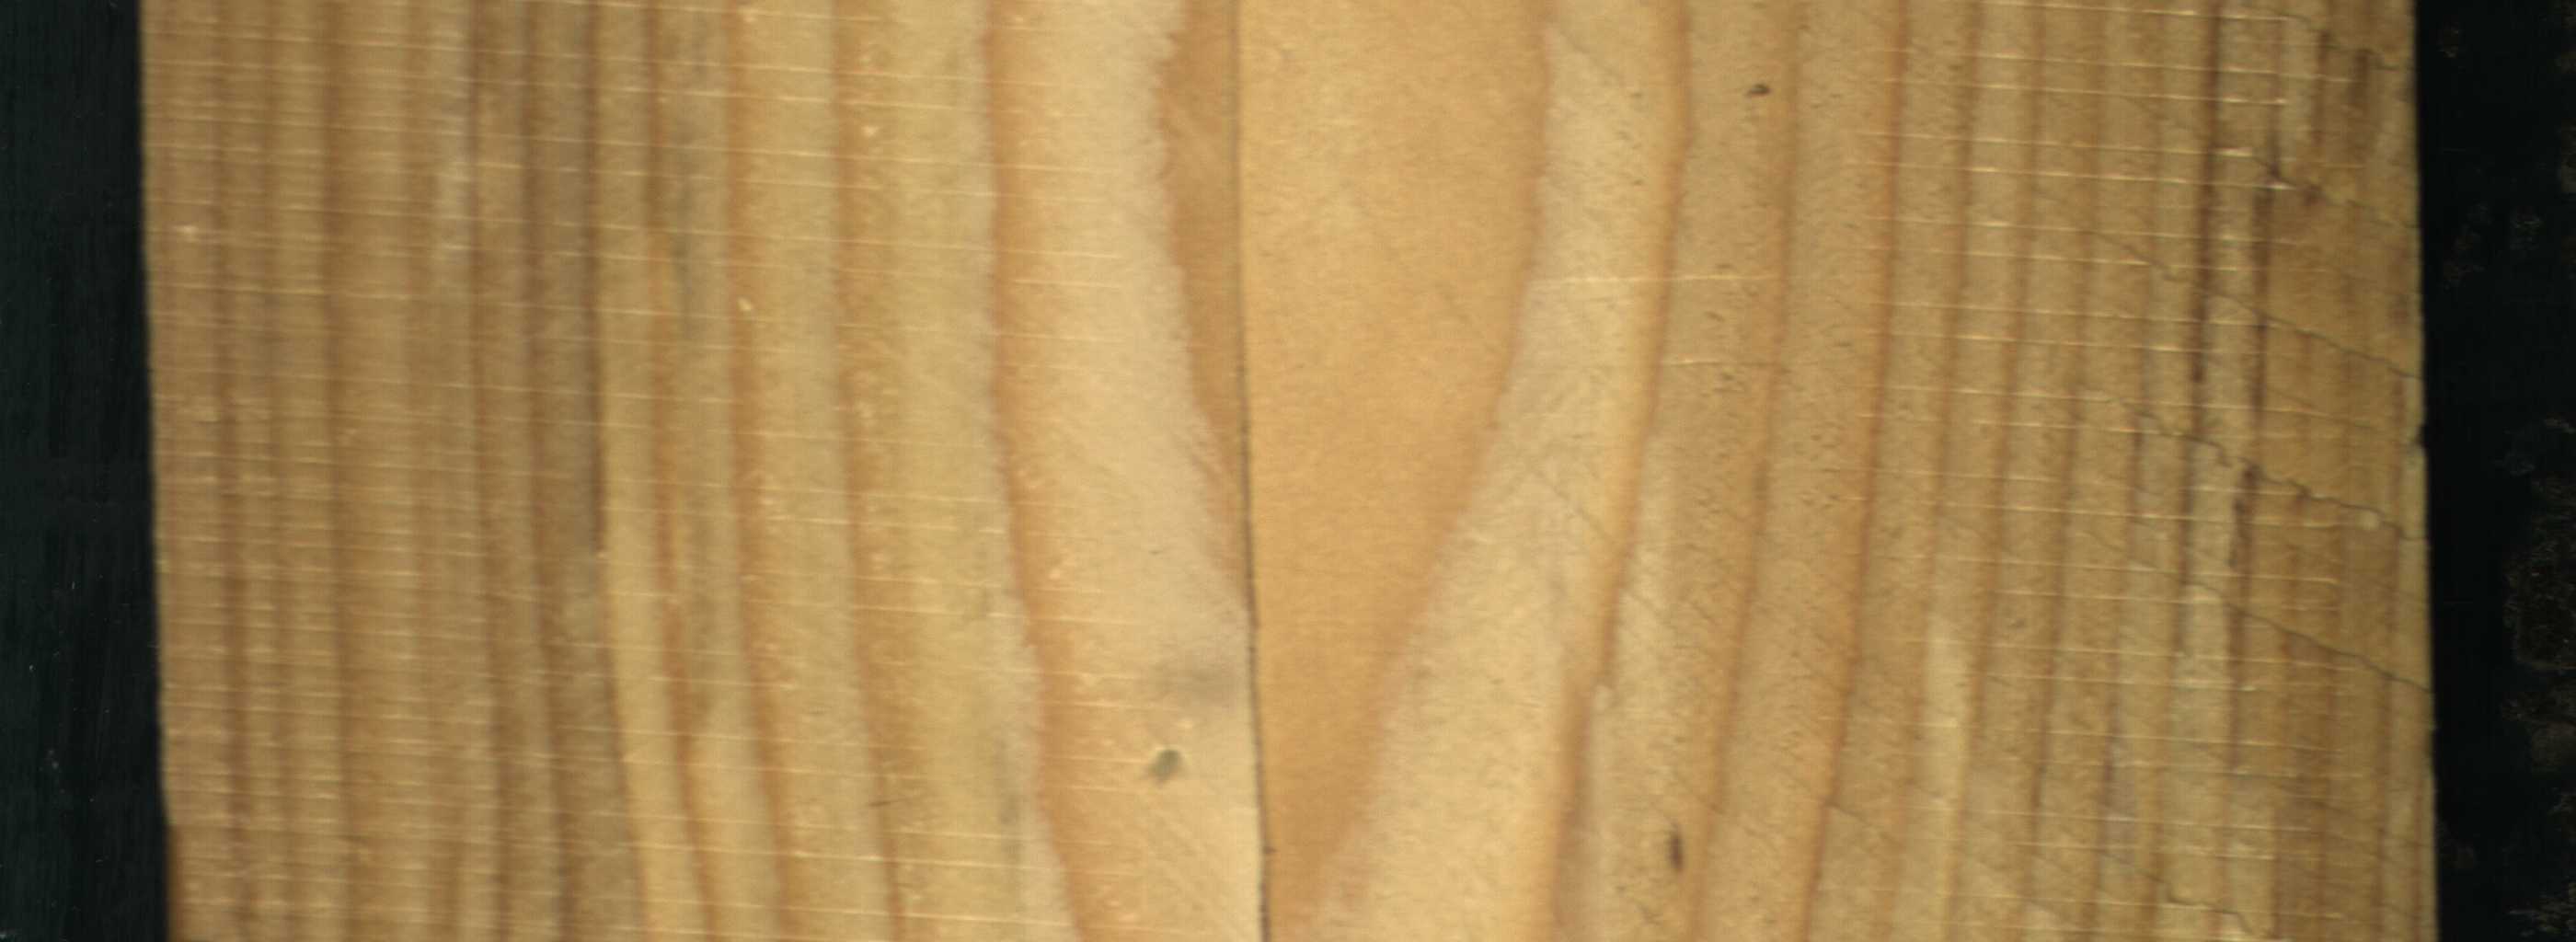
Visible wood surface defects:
Crack